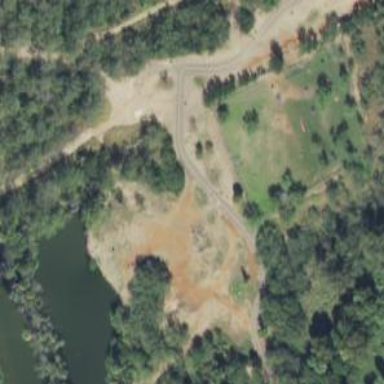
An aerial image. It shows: Disc golf hole.